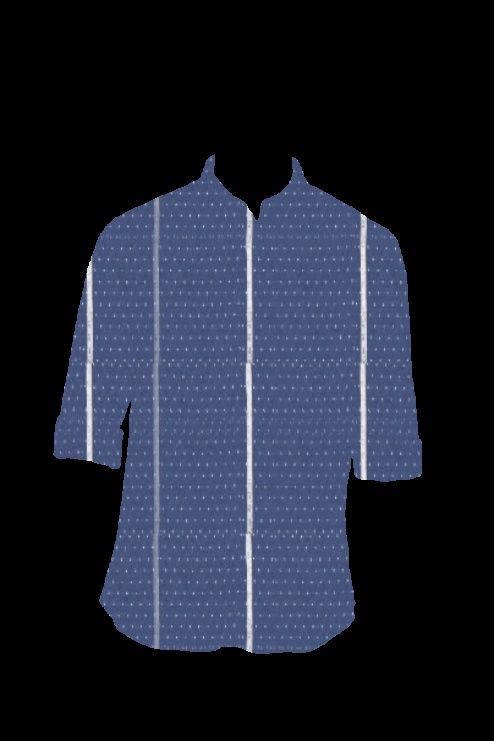
blue polka dot tee